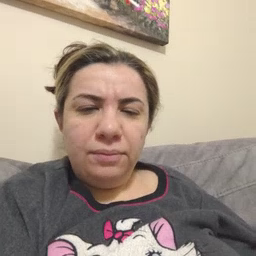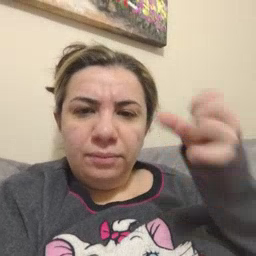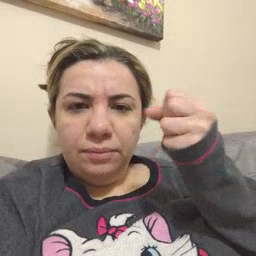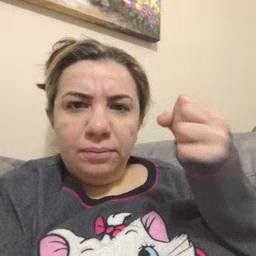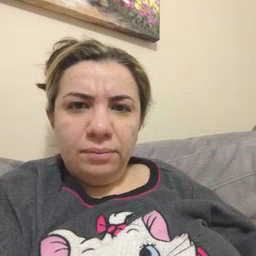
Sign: milk